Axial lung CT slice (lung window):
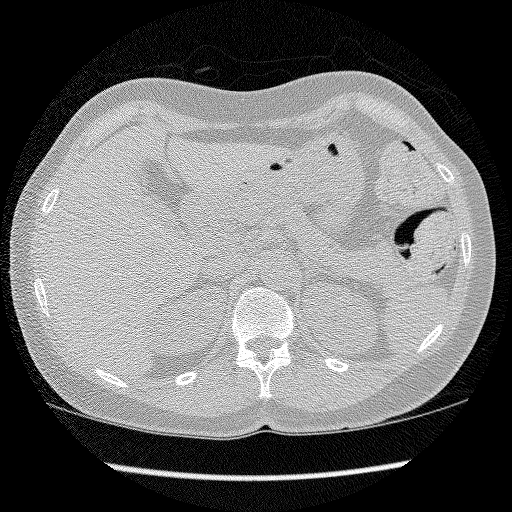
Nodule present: no